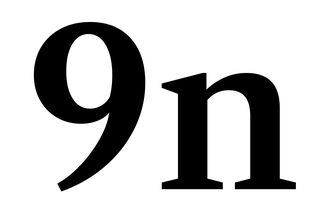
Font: LibreCaslonText_SemiBold